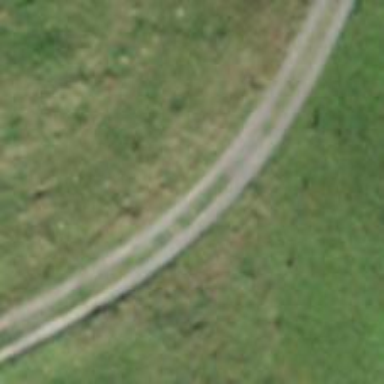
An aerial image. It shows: Track with grade3 tracktype.